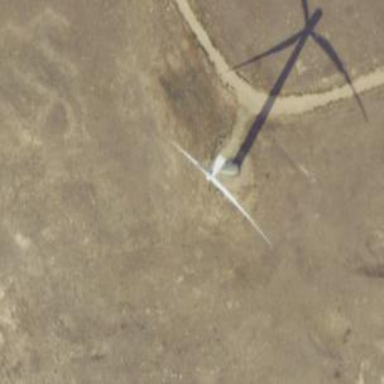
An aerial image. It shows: Wind generator using wind turbines of horizontal axis.